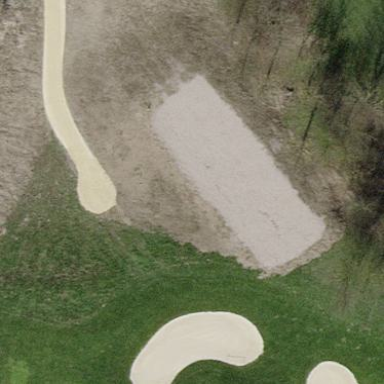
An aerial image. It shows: Grass area designated as golf tee.